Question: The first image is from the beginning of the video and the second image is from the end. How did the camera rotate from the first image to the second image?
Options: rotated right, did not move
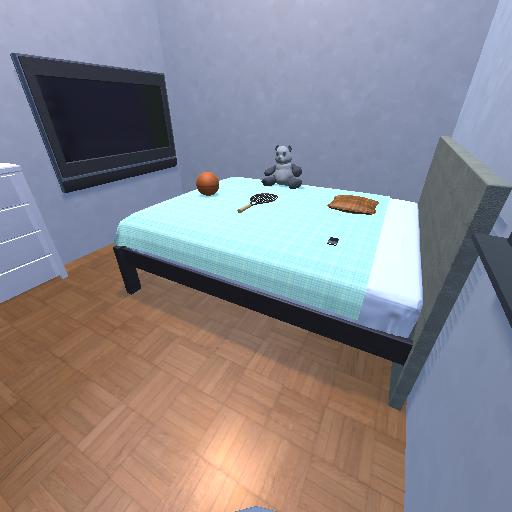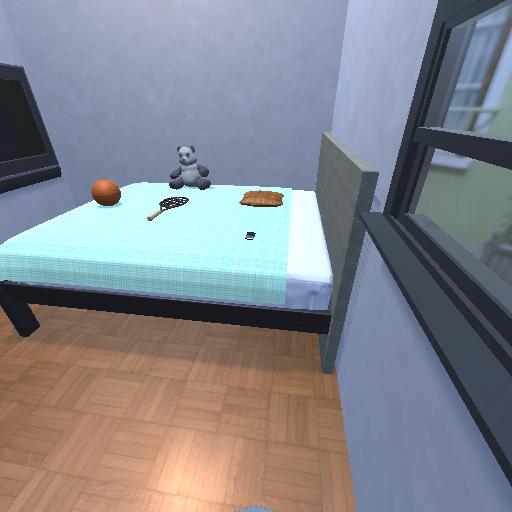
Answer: rotated right